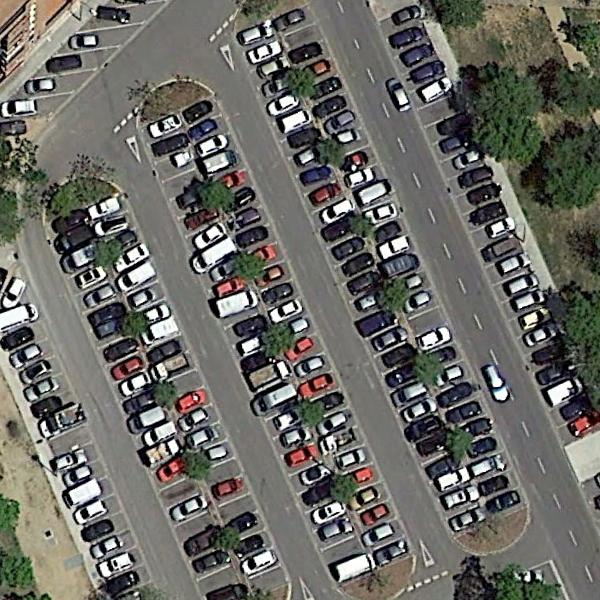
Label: Parking